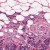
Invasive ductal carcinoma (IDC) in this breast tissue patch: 0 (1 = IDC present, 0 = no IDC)